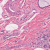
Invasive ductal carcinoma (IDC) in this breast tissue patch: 0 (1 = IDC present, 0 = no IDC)